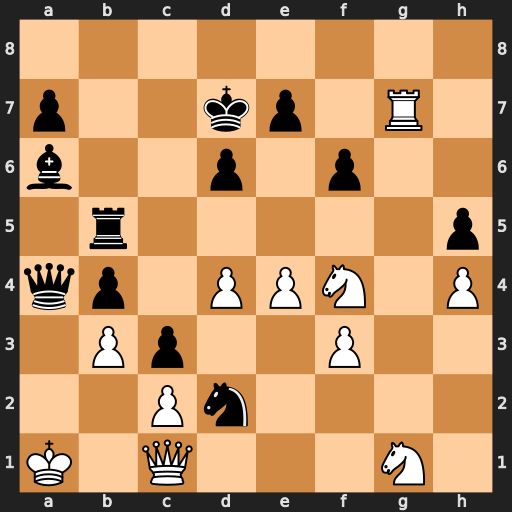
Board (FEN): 8/p2kp1R1/b2p1p2/1r5p/qp1PPN1P/1Pp2P2/2Pn4/K1Q3N1
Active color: w
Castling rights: -
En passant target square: -
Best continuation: bxa4 Ra5 Qb1 Rxa4+ Qa2 Rxa2+ Kxa2 Bc4+ Ka1 b3 cxb3 Nxb3+ Kb1